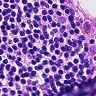
Metastatic tissue present: no